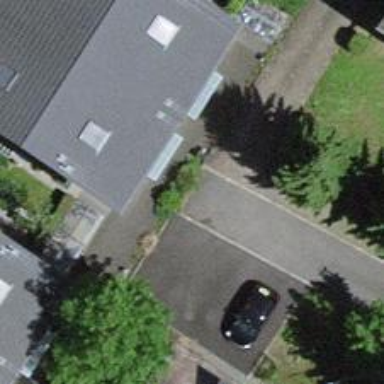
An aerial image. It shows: Residential road with asphalt surface and no sidewalks.